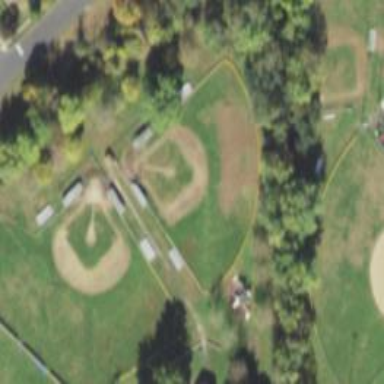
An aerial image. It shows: Baseball pitch for leisure land activities.